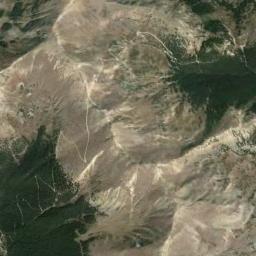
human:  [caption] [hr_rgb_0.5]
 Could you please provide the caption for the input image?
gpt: There is the mountain of uneven .

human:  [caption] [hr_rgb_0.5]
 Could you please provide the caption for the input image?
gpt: The mountain is full of bare land with some green plants .

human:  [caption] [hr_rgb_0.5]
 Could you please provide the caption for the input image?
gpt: The mountain has a rugged surface and its rocks are yellow .

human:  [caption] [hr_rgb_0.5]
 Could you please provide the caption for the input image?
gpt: There is a yellow bare field on this mountain .

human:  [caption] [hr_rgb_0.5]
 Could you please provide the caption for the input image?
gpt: There are some green land and rivers on the mountain .